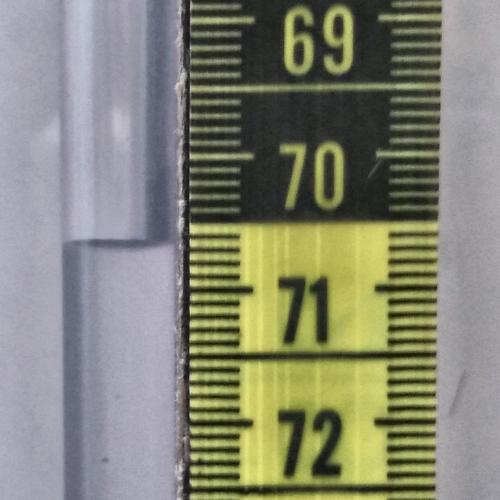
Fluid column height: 70.7 cm